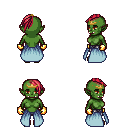
a pixel art fantasy rpg character, female body template, orc, green skin, overskirt, metal pants, ruby red long mohawk hairstyle, gold tiara, gold gloves, brown slippers, four views (front, back, left, right), 2x2 character sprite sheet, small pixel art, hard edges, no anti-aliasing